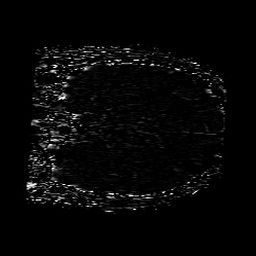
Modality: SWI
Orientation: coronal
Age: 30
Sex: male
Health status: ill
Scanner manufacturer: philips
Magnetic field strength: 3 T
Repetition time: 0.031 s